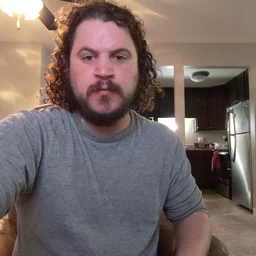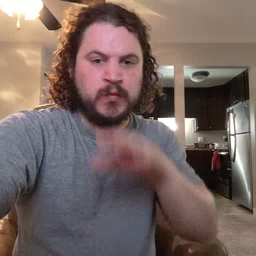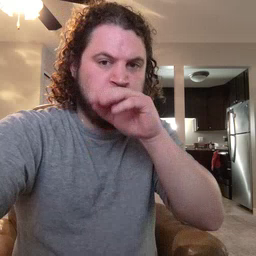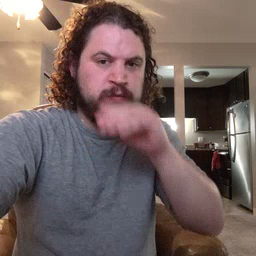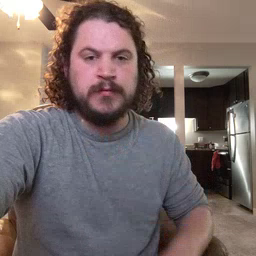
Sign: goose